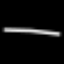
Label: line